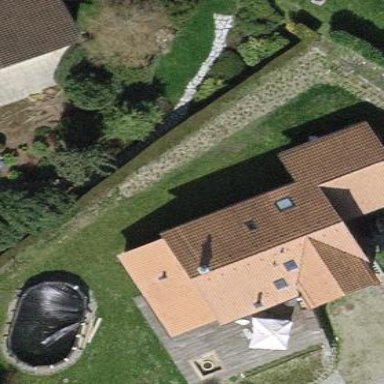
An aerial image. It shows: Detached building.